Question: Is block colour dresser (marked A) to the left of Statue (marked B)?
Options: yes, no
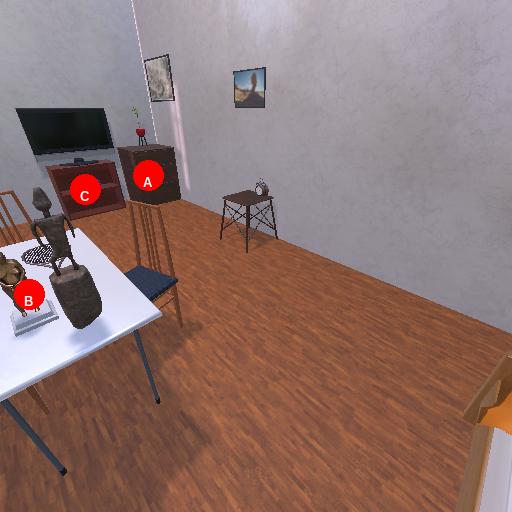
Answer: yes